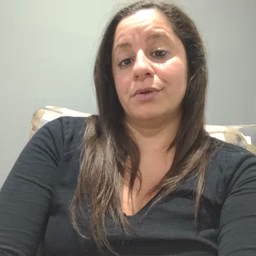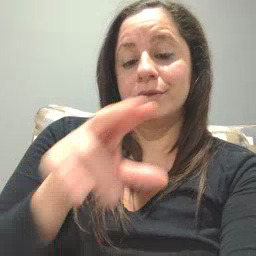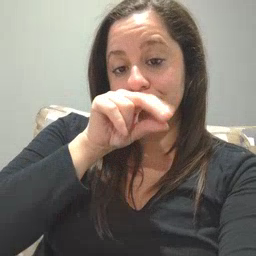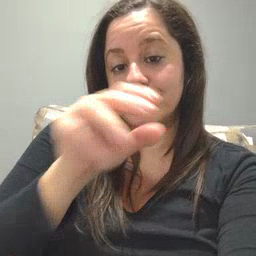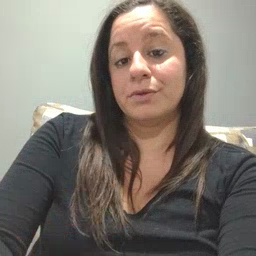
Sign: duck